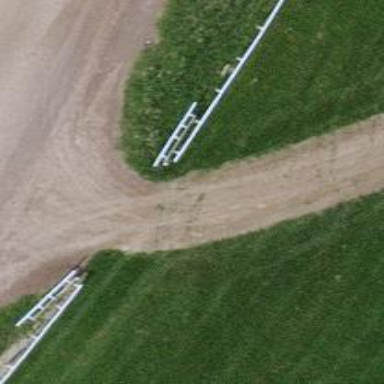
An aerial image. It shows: Sandy track used for horse racing.